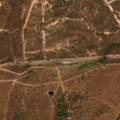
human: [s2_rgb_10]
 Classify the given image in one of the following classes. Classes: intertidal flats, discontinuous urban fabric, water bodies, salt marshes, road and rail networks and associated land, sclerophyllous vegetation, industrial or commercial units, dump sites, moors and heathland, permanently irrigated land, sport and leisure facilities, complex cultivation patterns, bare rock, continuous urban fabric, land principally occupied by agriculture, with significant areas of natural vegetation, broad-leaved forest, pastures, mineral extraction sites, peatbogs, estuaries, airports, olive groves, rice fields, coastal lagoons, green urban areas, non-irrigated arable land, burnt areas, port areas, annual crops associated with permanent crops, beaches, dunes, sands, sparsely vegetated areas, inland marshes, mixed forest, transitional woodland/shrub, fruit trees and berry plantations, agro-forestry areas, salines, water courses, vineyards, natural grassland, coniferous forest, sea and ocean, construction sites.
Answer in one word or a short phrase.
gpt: non-irrigated arable land, agro-forestry areas, broad-leaved forest, transitional woodland/shrub